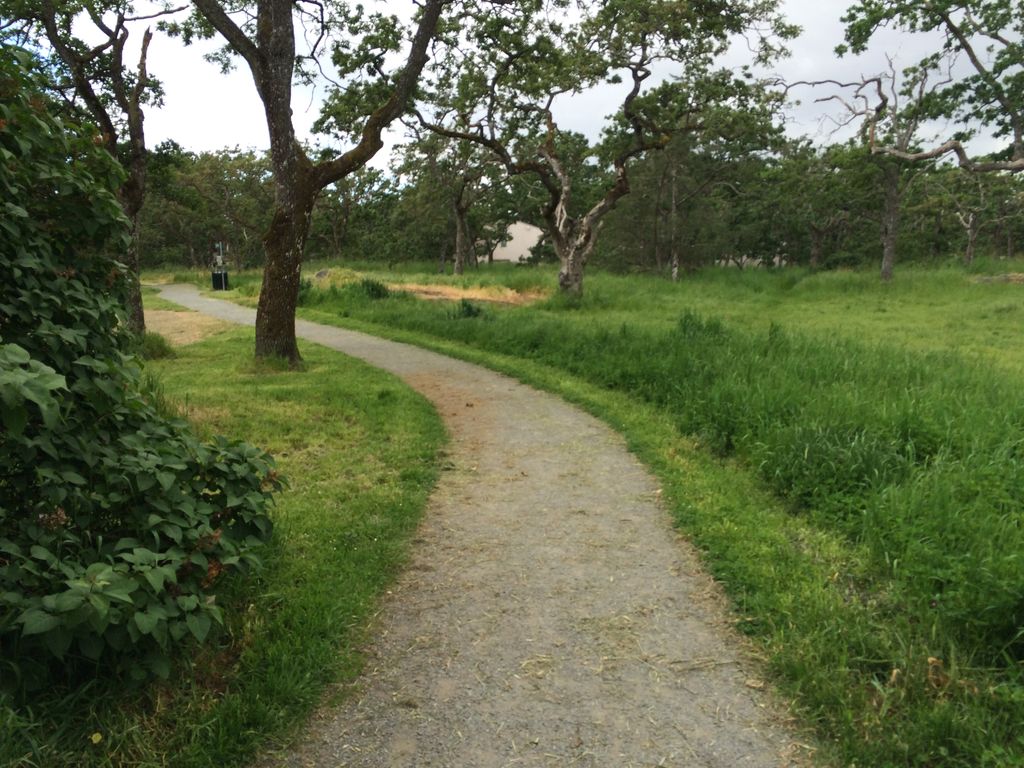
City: victoria